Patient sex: M
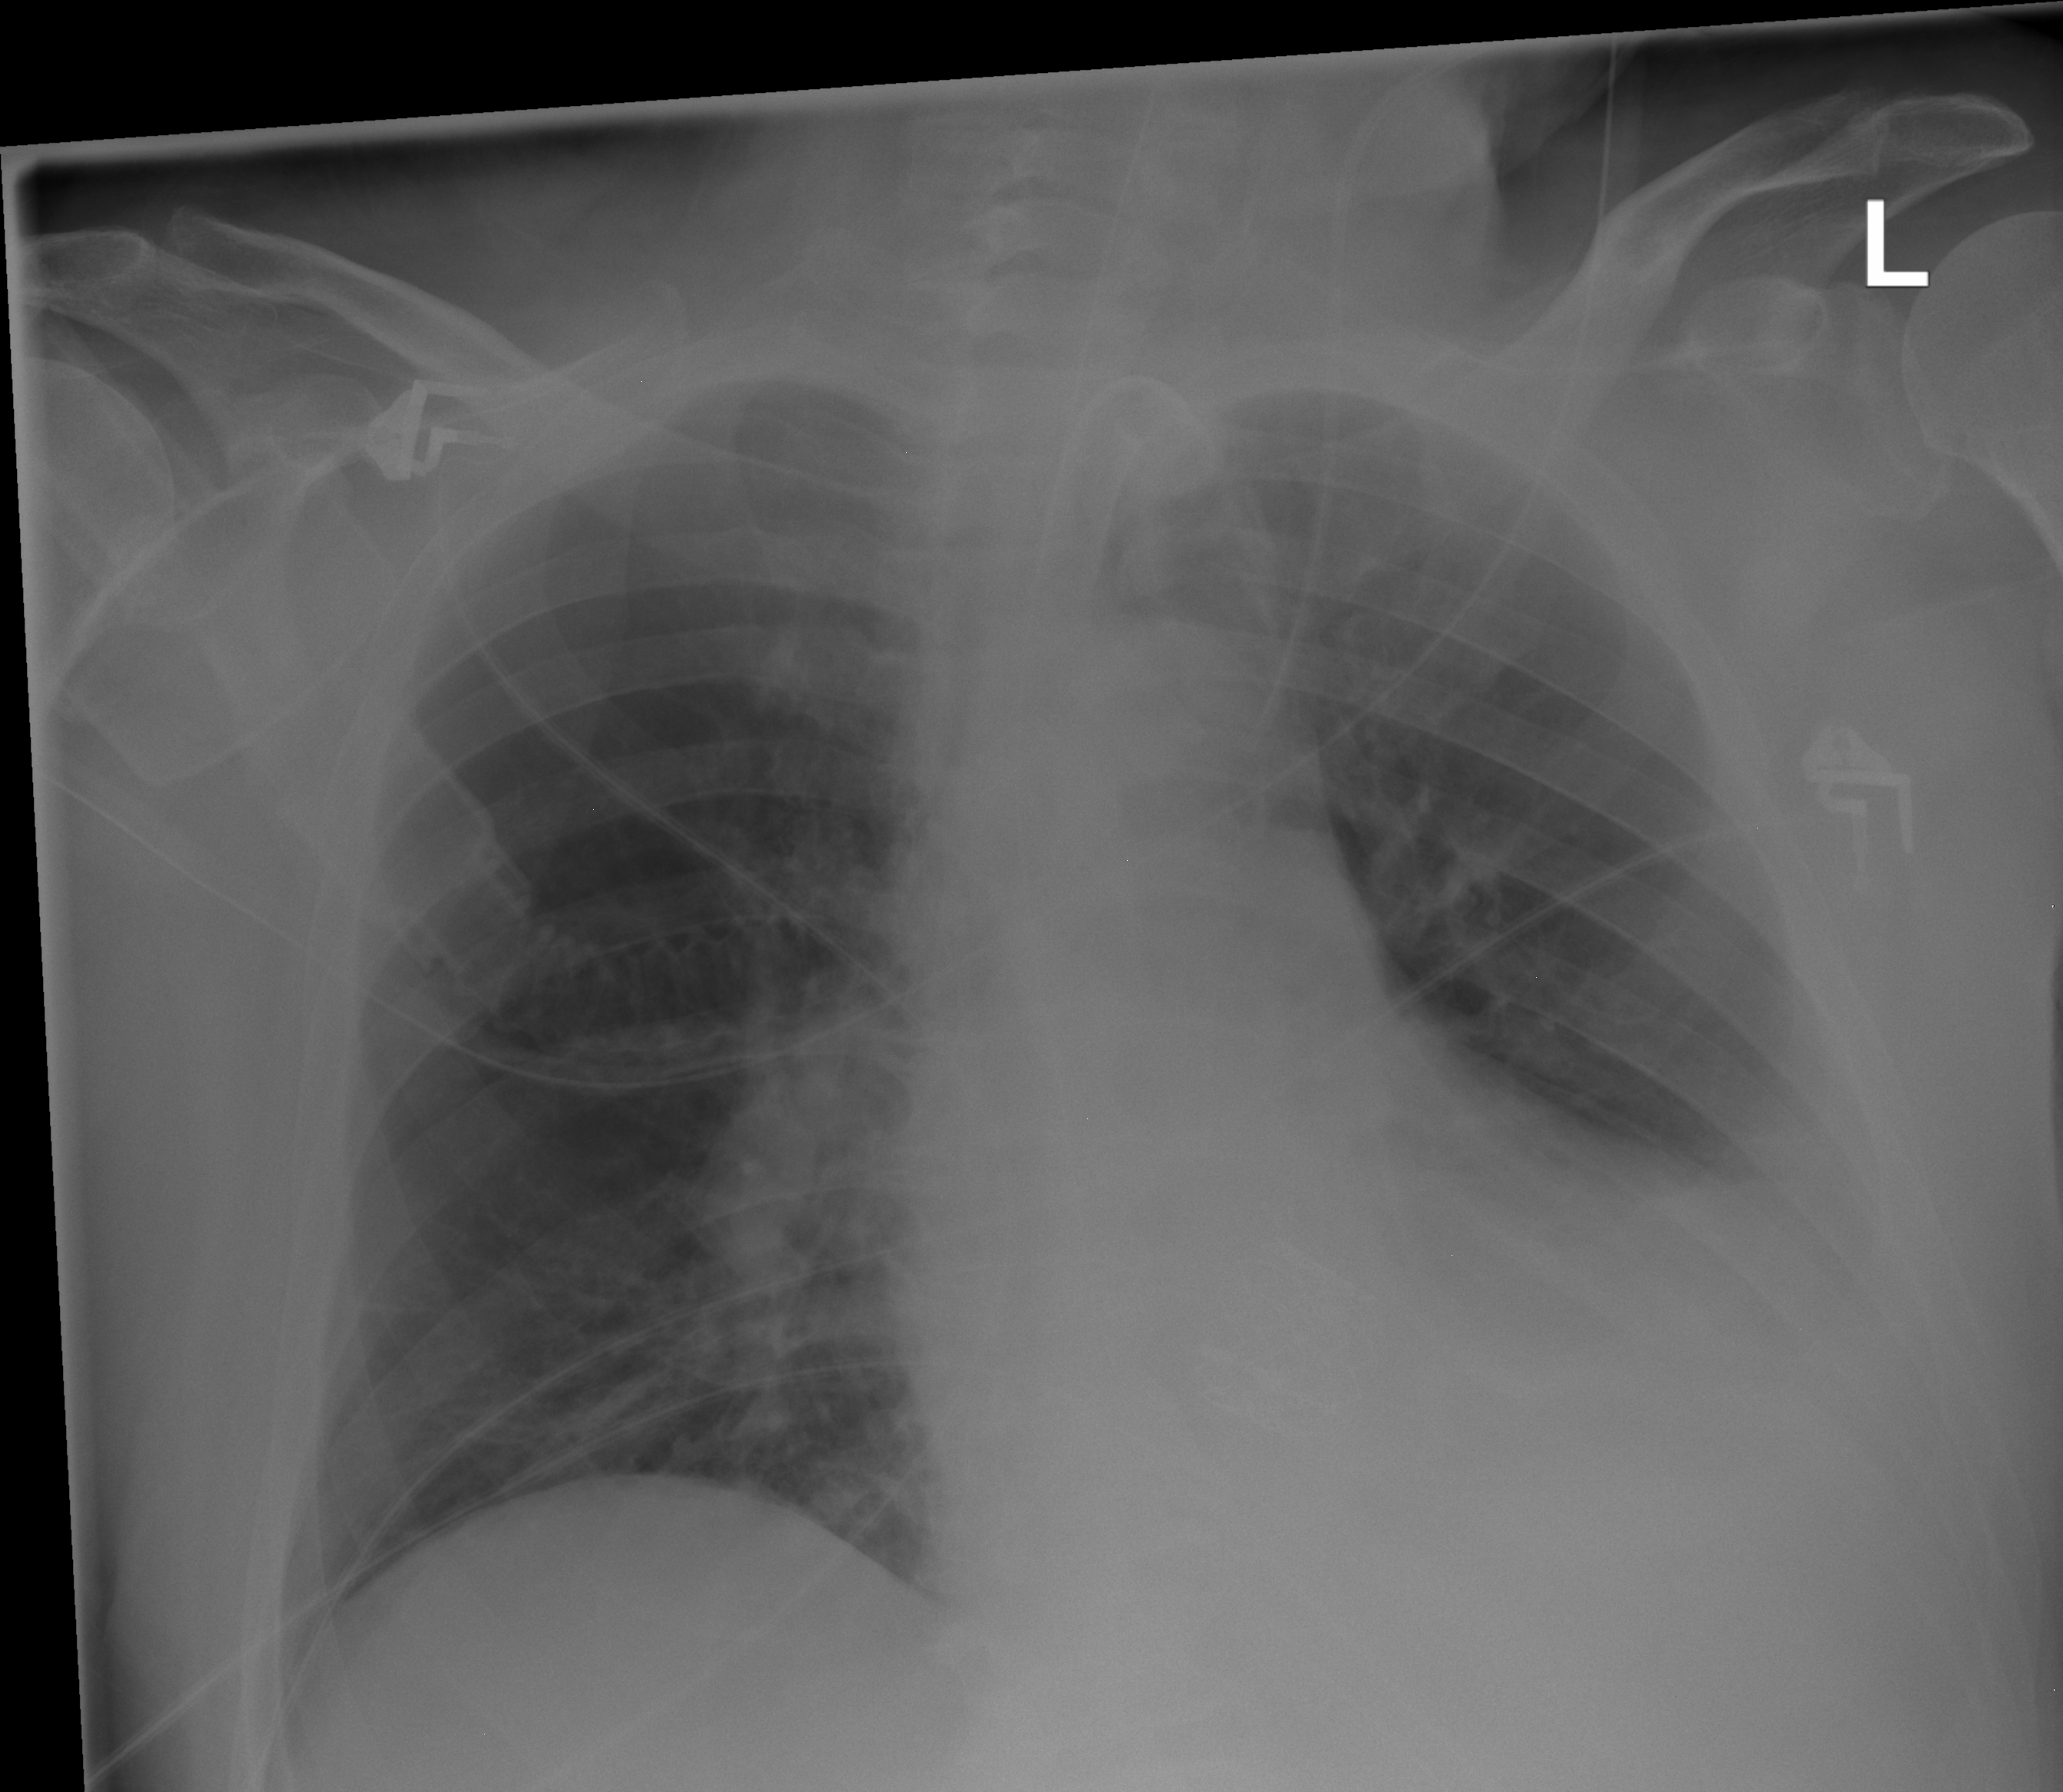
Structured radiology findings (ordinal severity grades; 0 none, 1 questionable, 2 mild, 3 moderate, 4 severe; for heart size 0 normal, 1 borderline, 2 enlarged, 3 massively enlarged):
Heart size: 2
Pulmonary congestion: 0
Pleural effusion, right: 0
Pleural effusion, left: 1
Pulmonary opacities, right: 0
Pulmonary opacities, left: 0
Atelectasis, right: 0
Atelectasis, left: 3